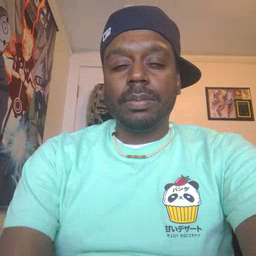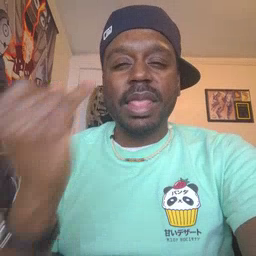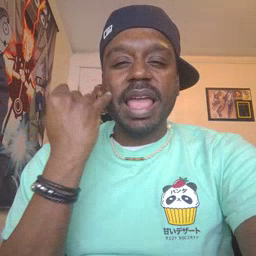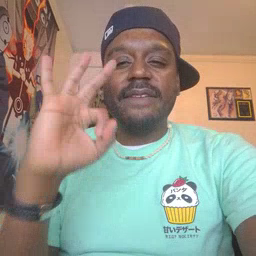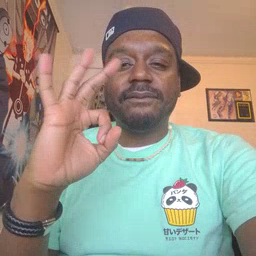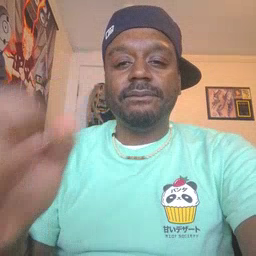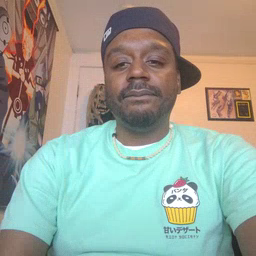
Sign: if